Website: walmart
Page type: billing-address
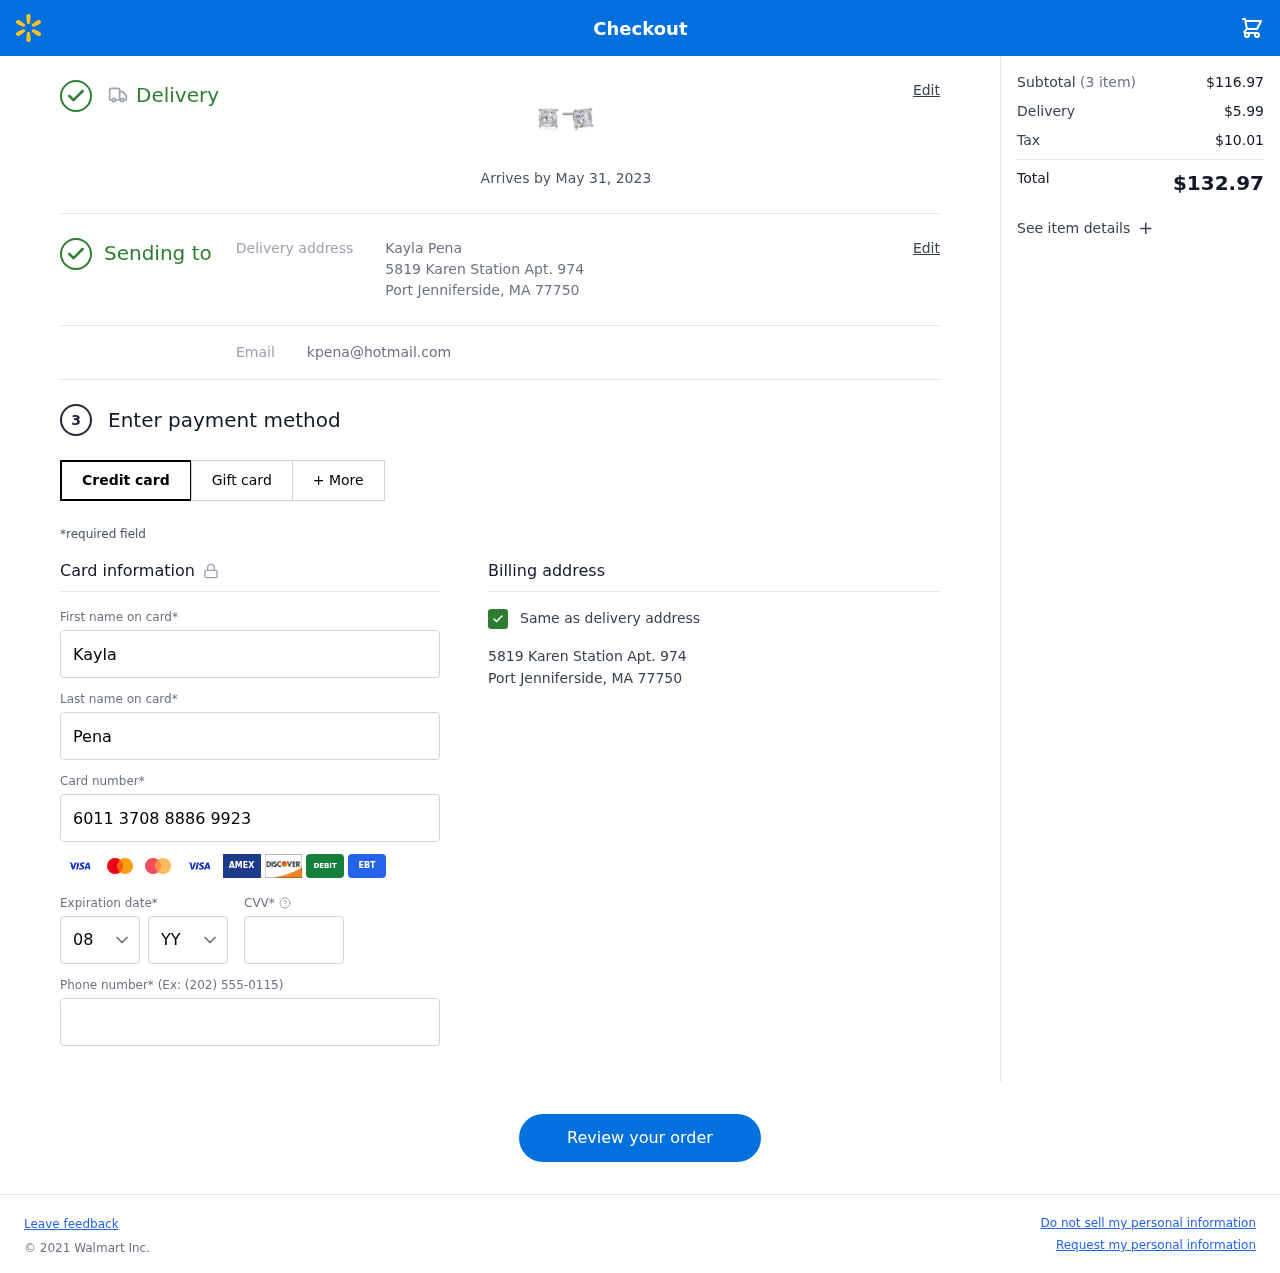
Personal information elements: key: PII_CARD_CVV
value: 027
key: PII_CARD_EXPIRY_MONTH
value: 08
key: PII_CARD_EXPIRY_YEAR
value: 29
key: PII_CARD_NUMBER
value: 6011 3708 8886 9923
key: PII_EMAIL
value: kpena@hotmail.com
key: PII_FIRSTNAME
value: Kayla
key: PII_FULLNAME
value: Kayla Pena
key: PII_LASTNAME
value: Pena
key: PII_PHONE
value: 5395312411
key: PII_STREET
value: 5819 Karen Station Apt. 974
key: PII_CITY_STATE_ZIP
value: Port Jenniferside, MA 77750
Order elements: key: ORDER_DELIVERY_DATE
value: Arrives by May 31, 2023
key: ORDER_NUM_ITEMS
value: (3 item)
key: ORDER_SUBTOTAL
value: $116.97
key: ORDER_SHIPPING_COST
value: $5.99
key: ORDER_TAX
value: $10.01
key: ORDER_TOTAL
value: $132.97